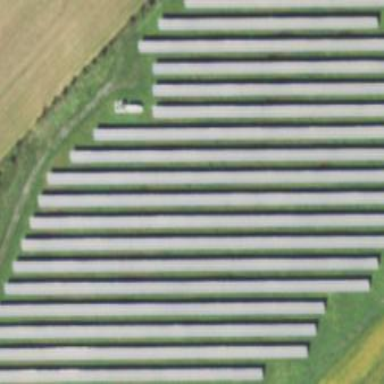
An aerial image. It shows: Solar power plant with photovoltaic technology surrounded by fence.